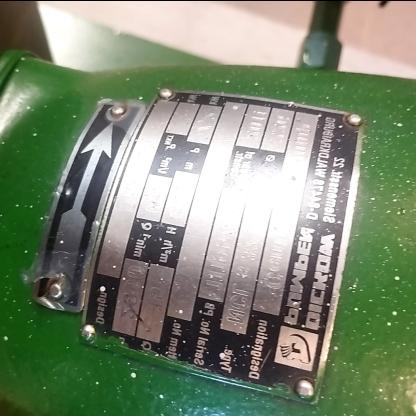
Klasa: tabliczka-znamionowa